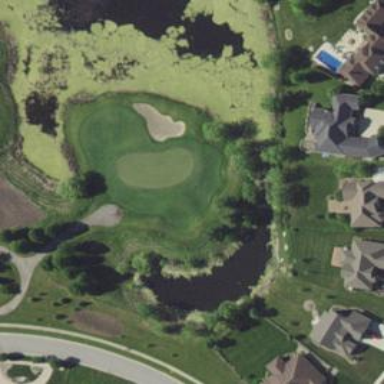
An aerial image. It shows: Golf fairway surrounded by grass.